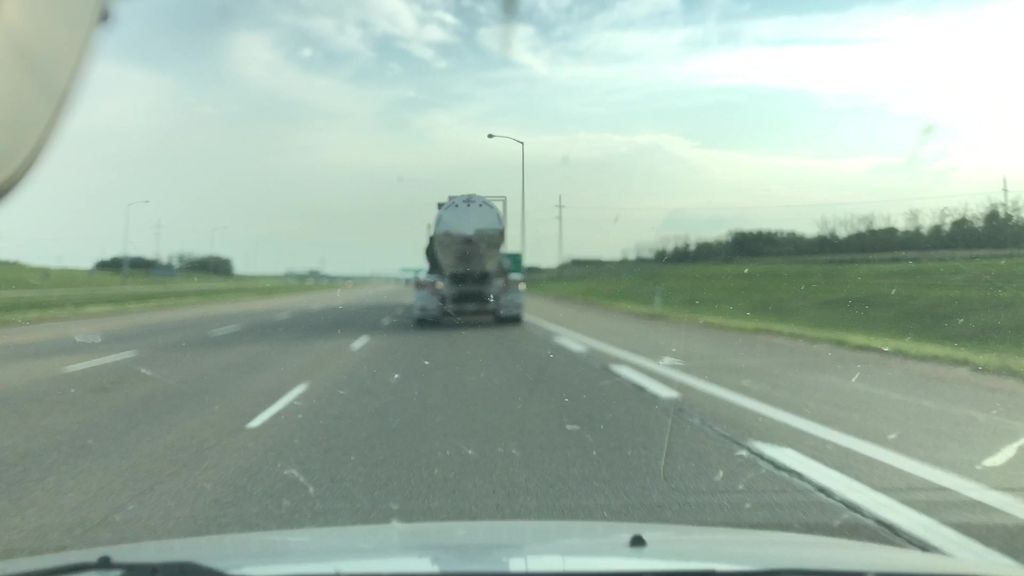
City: edmonton